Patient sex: F
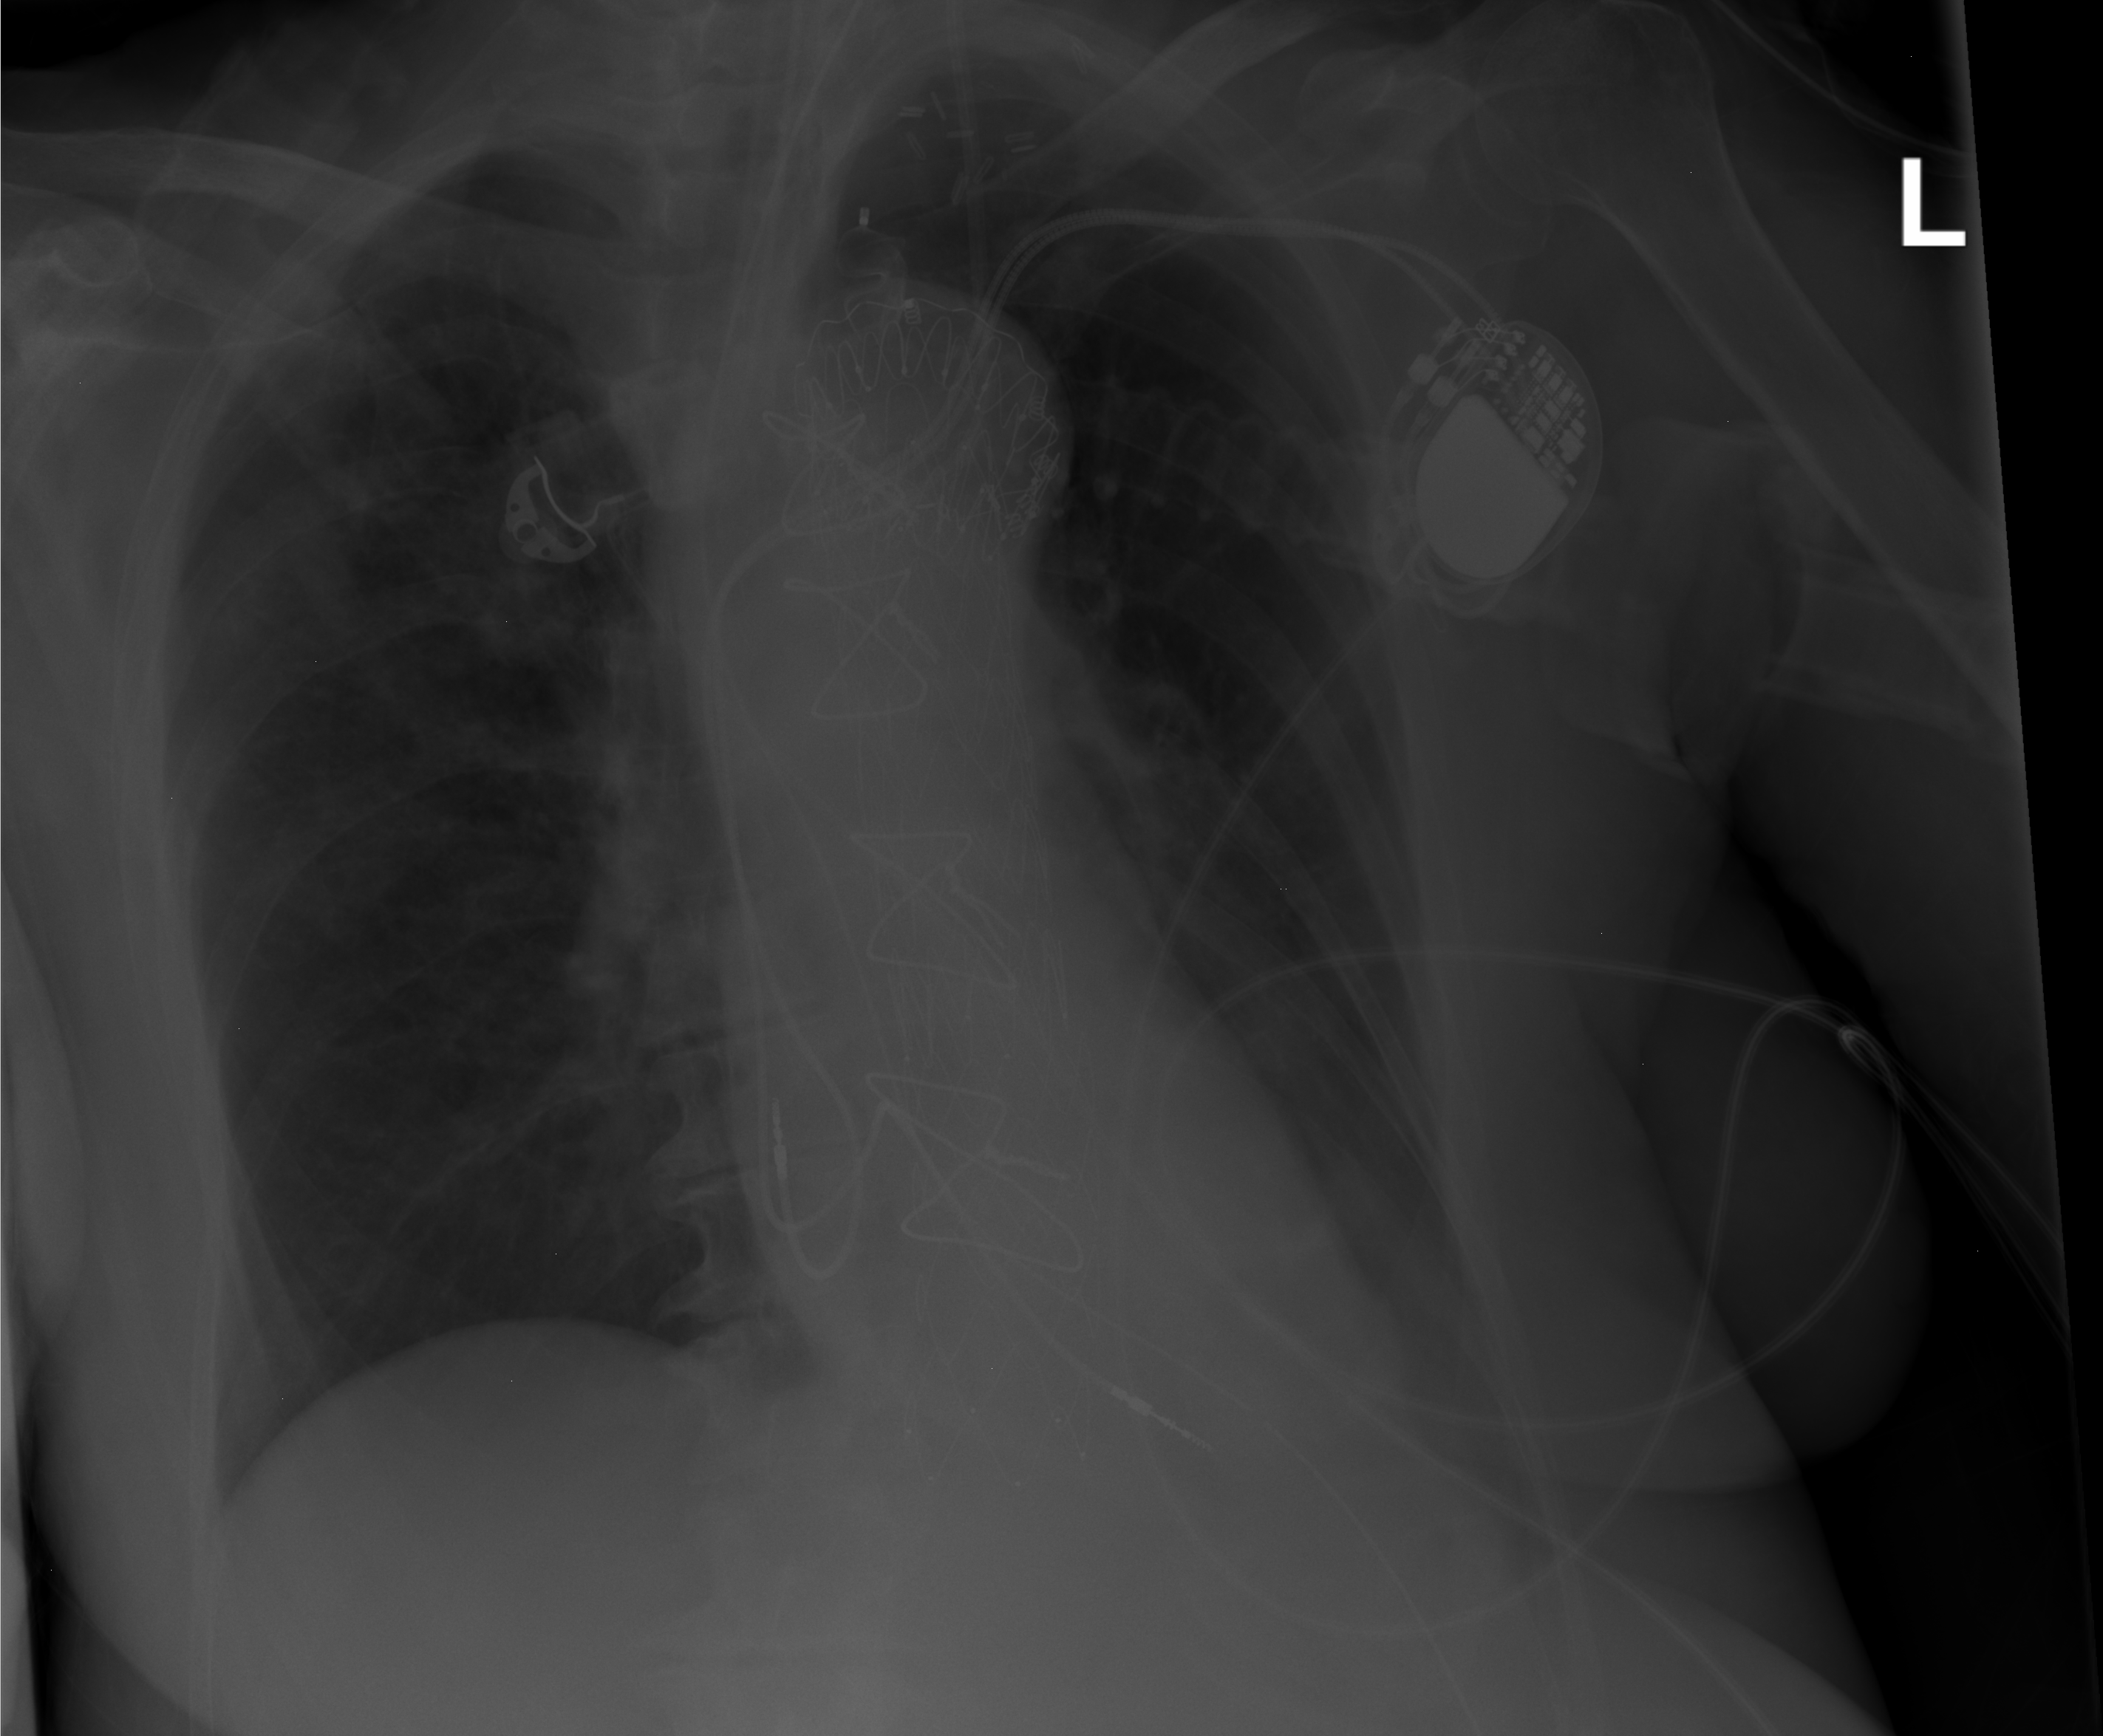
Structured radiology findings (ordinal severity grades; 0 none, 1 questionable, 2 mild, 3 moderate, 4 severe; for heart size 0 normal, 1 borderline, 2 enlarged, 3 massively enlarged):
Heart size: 0
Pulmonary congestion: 0
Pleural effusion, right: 0
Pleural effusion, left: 1
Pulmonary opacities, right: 0
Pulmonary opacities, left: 0
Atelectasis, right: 0
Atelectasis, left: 1